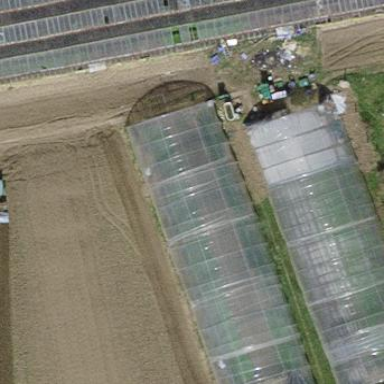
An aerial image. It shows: Greenhouse.